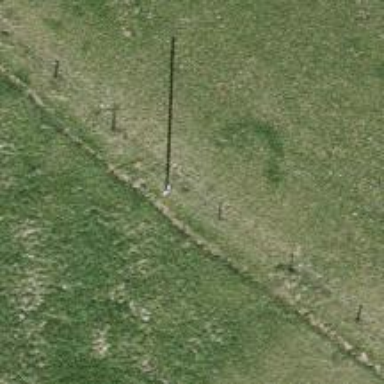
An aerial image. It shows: Power pole.